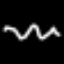
Label: squiggle